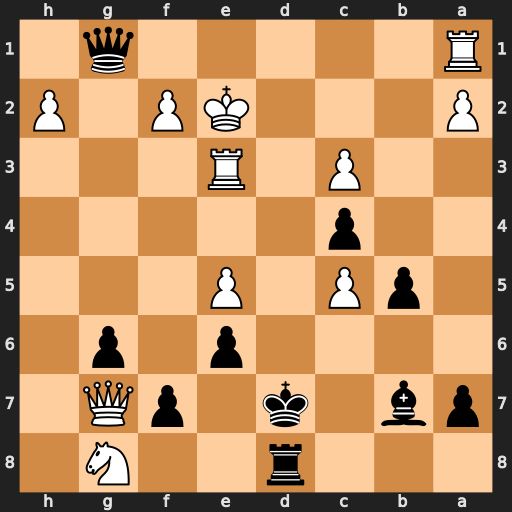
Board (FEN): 3r2N1/pb1k1pQ1/4p1p1/1pP1P3/2p5/2P1R3/P3KP1P/R5q1
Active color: b
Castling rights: -
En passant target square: -
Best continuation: Qxa1 Qxf7+ Kc8